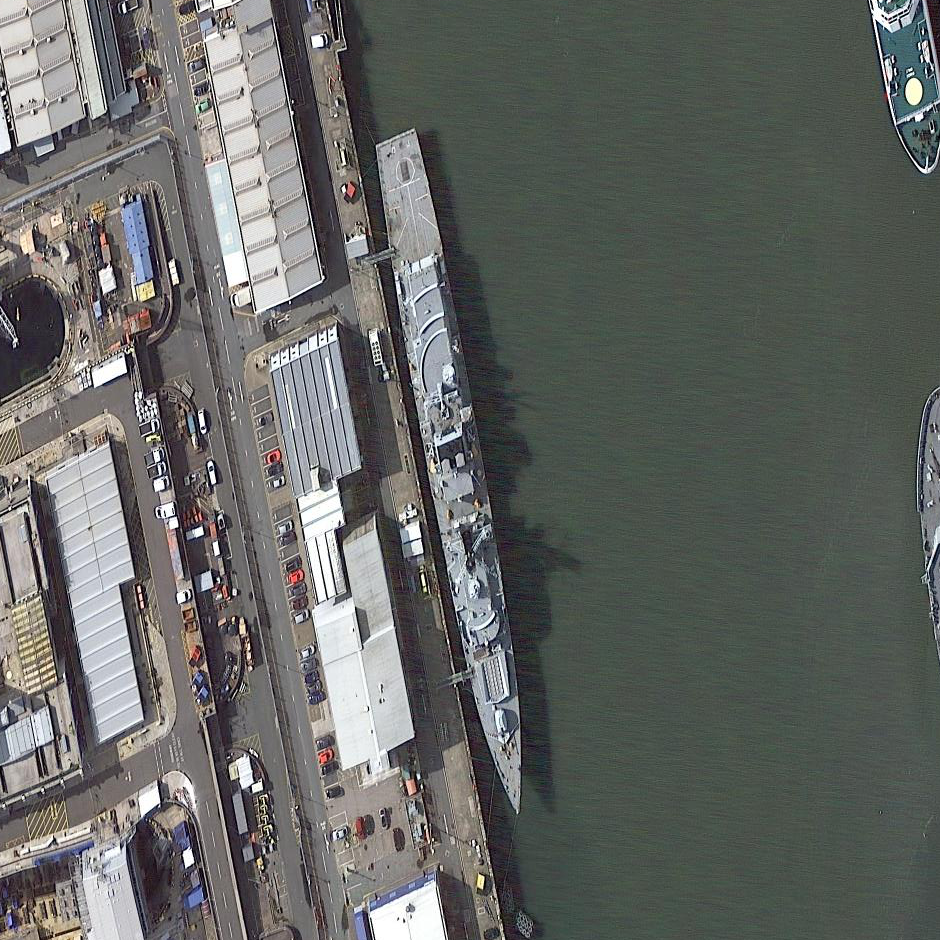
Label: destroyer